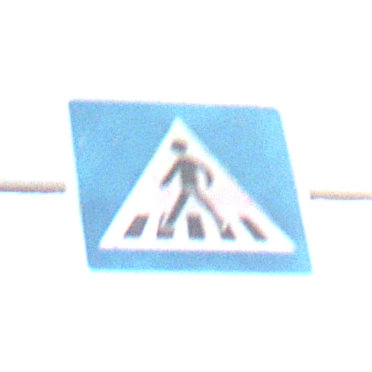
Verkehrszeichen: FussgaengerueberwegRechts
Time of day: SunriseSunset
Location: Outdoor (Nature)
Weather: PartlyCloudy
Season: NotSpecified
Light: Natural